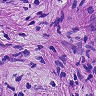
Metastatic tissue present: yes